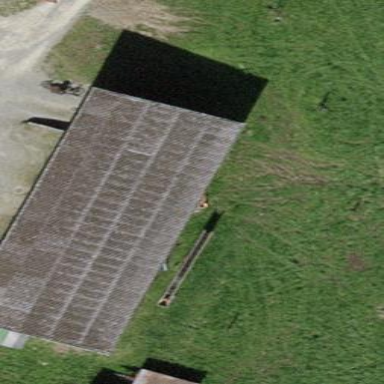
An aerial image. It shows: Skillion-roofed farm auxiliary building.